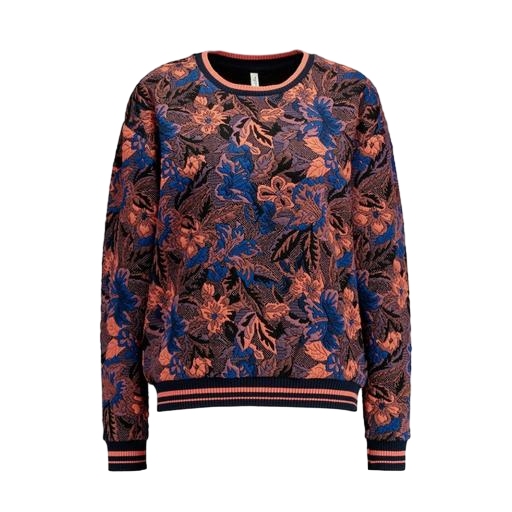
multicolor floral jacquard bomber, multicolor floral-print t-shirt only macy, multicolor bomber jacket floral jacquard, white background